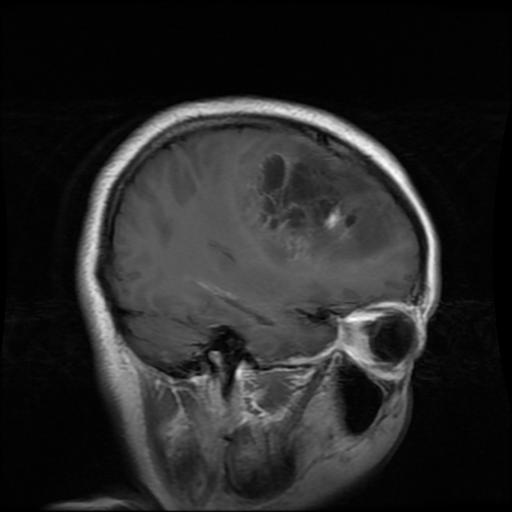
Label: glioma